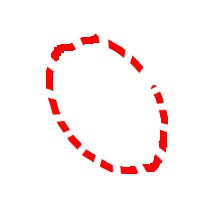
Shape: circle